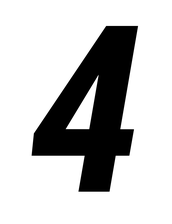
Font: Roboto-Italic_Condensed_Bold_Italic